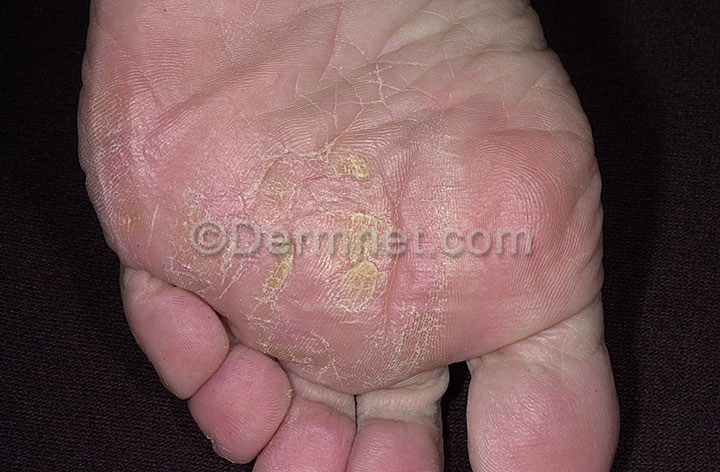
Disease: Eczema Photos